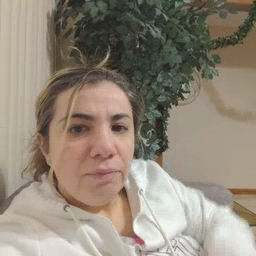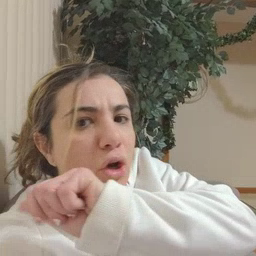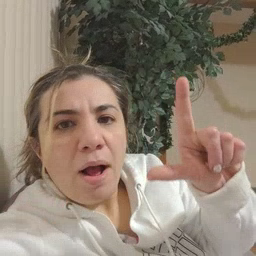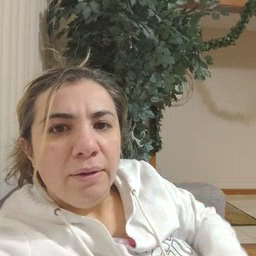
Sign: all